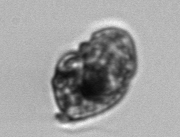
Label: Proterythropsis